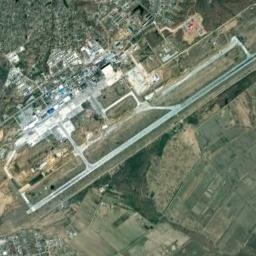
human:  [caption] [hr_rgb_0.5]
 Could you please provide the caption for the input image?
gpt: There is an airport between many buildings and fields .

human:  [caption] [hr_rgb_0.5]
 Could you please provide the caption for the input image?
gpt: An airport with two parallel runways on the farmland and dense residential areas beside .

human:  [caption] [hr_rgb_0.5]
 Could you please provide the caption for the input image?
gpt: There are two crossing runways here .

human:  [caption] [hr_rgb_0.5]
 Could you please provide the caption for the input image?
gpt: A complex airport with many runways and buildings is surrounded by a residential area and green farmland .

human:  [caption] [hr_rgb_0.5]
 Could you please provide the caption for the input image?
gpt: The road is straight and long at the airport .